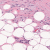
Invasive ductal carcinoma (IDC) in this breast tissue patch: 0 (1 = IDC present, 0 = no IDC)